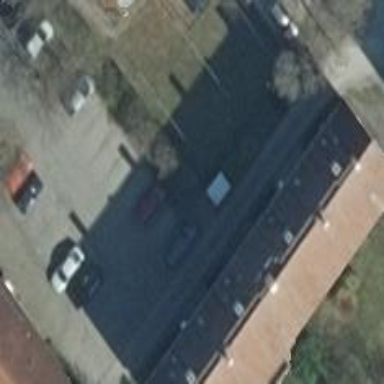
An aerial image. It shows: View of apartment building.